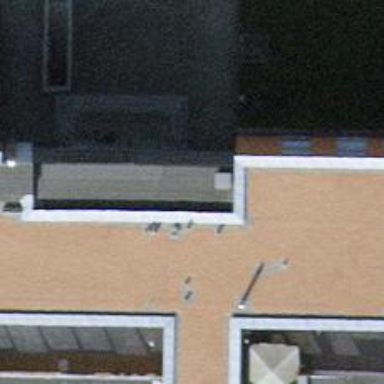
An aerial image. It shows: Footway that passes through building tunnel.